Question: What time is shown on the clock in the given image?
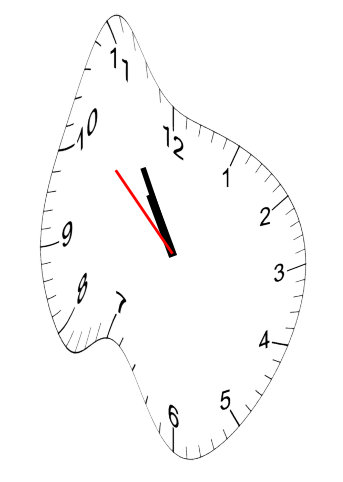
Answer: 10:54:52